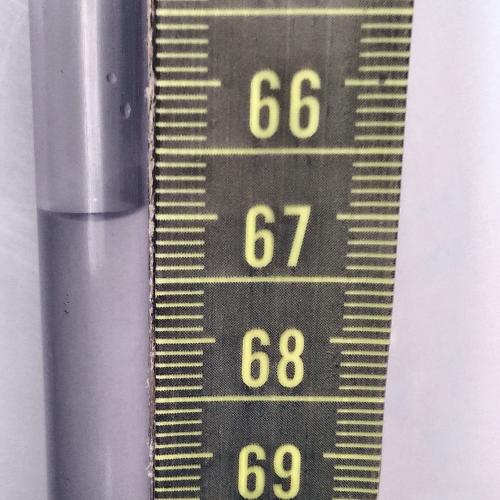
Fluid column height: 66.9 cm